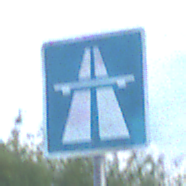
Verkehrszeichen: Autobahn
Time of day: MorningAfternoon
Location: Outdoor (Nature)
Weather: PartlyCloudy
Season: NotSpecified
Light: Natural